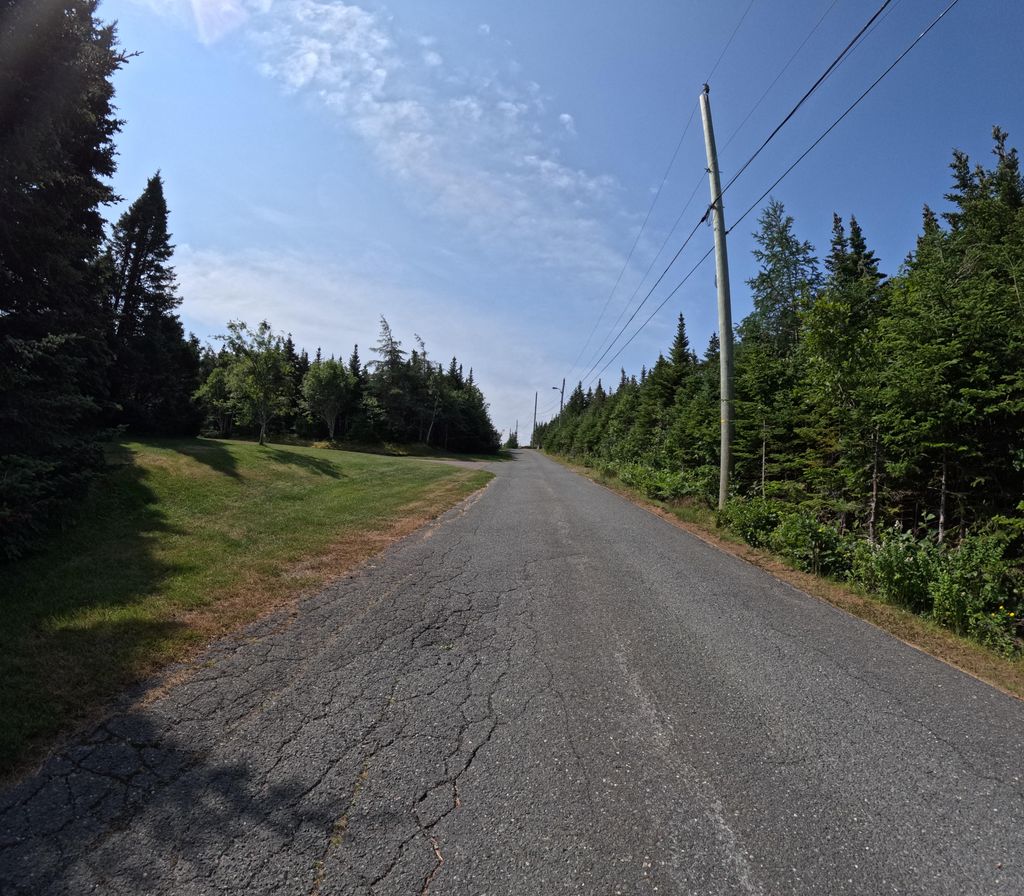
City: st_johns